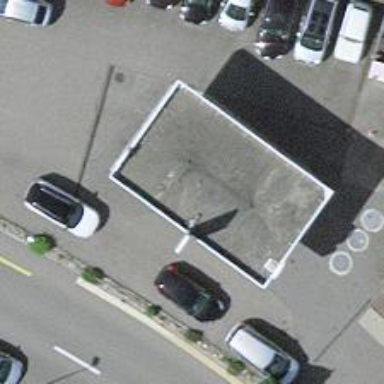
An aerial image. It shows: Fuel station.